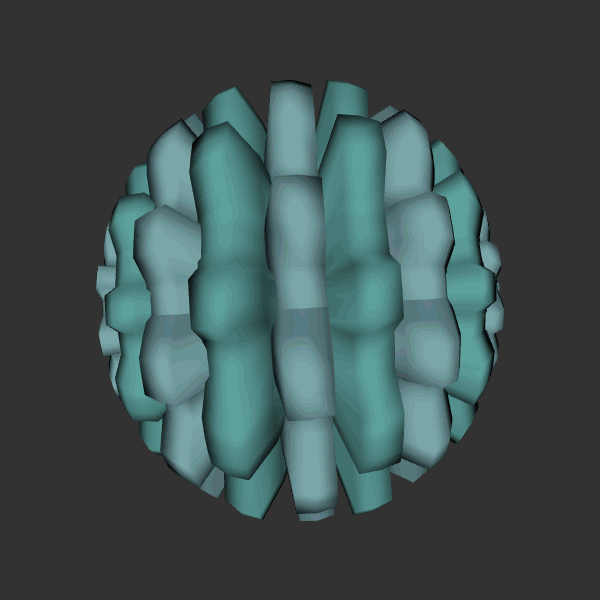
Background: dark